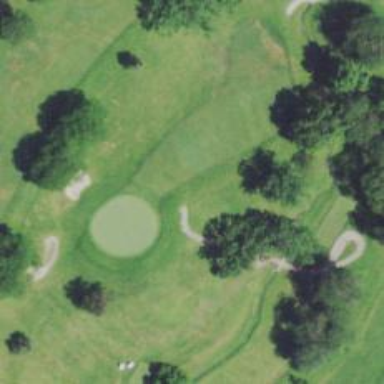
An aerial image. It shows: Path for both roads and golfers.